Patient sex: F
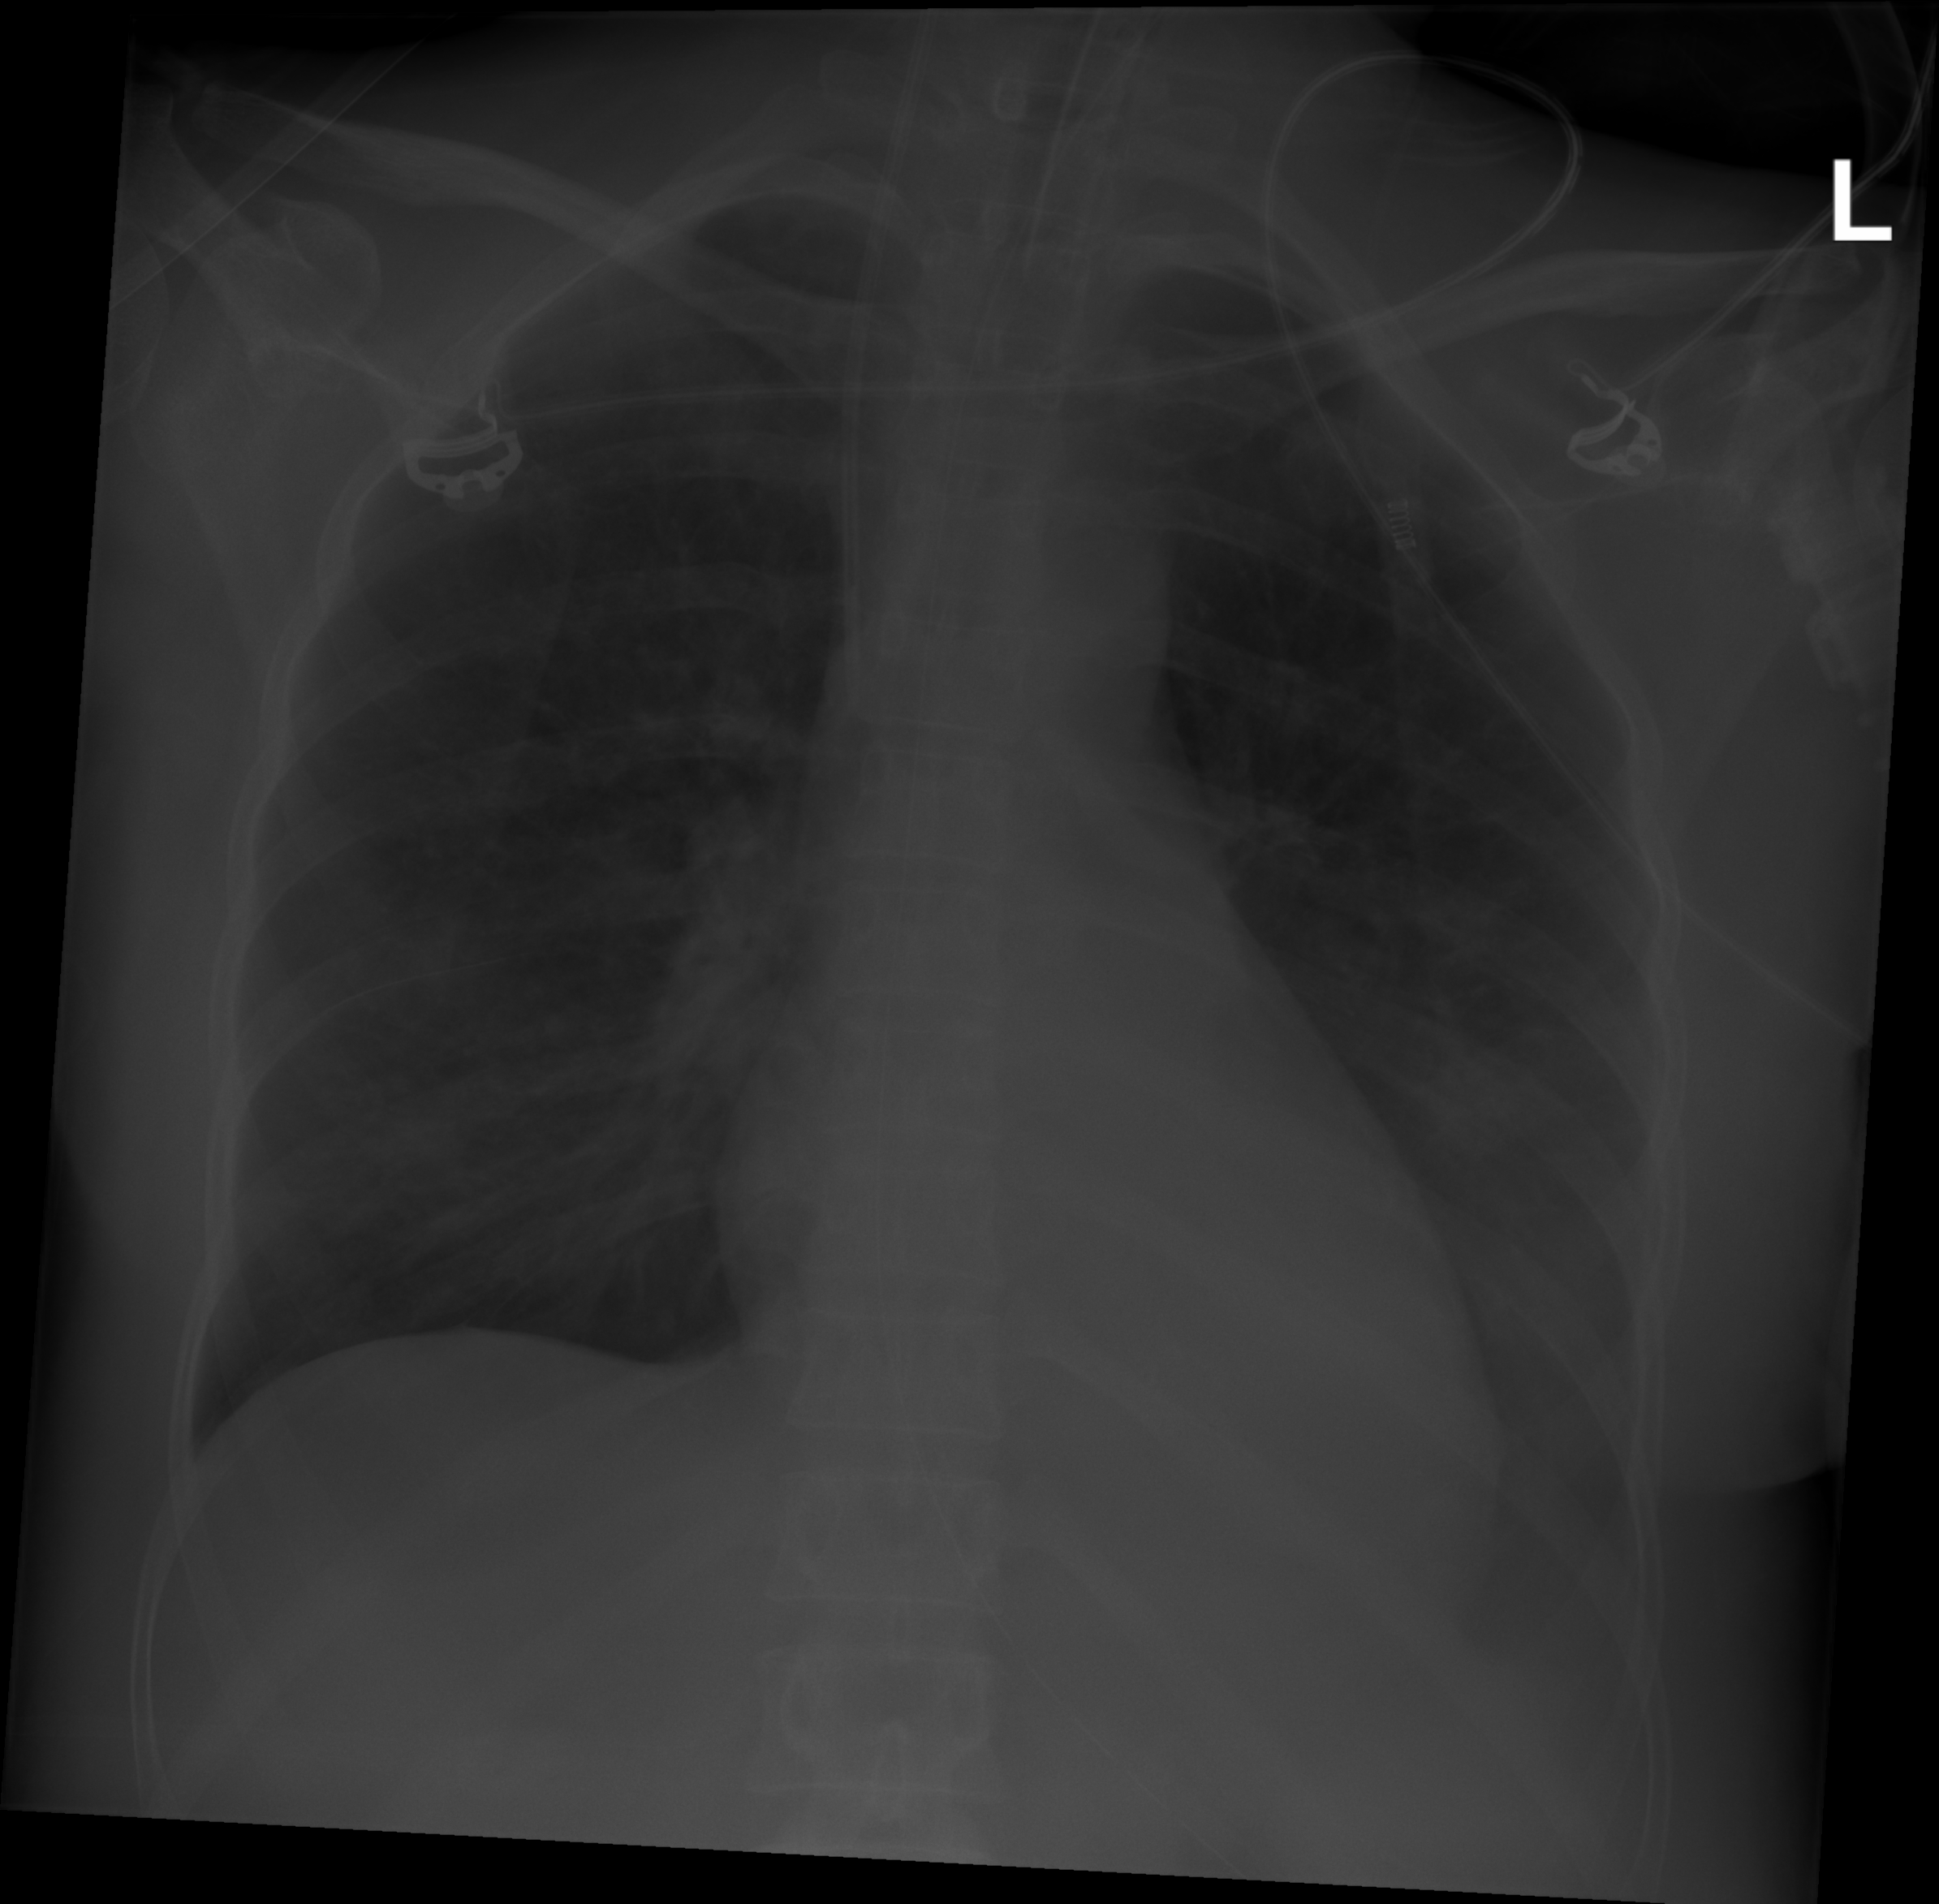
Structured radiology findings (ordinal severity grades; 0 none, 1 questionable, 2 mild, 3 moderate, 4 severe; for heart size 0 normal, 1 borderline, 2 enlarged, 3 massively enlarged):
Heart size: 0
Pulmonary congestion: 0
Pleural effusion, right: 0
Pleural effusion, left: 3
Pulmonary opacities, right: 2
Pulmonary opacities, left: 0
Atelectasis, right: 2
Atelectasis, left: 2